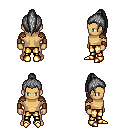
a pixel art fantasy rpg character, male body template, human, tanned skin, leather shoulder armor, gold greaves, gray long topknot hairstyle, leather bracers, gold boots, four views (front, back, left, right), 2x2 character sprite sheet, small pixel art, hard edges, no anti-aliasing